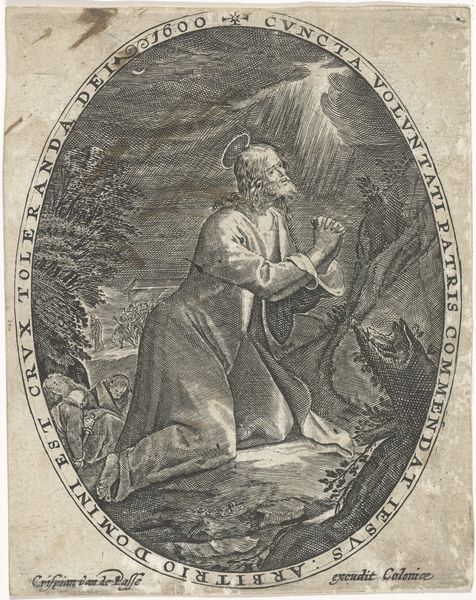
Titel: Christus in het hof van Getsemane
Künstler: Crispijn van de (I) Passe
Standort: Amsterdam
Institution: Rijksmuseum
Schlagwörter: wolken, landschaft, barock, rahmen, hände, sonne, gotik, renaissance, oval, schlafen, strahlen, druck, seite, knien, beten, gebet, heiligenschein, jesus, jünger, köln, ölberg, garten gethsemane, 1600, colonia